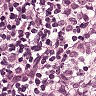
Metastatic tissue present: yes